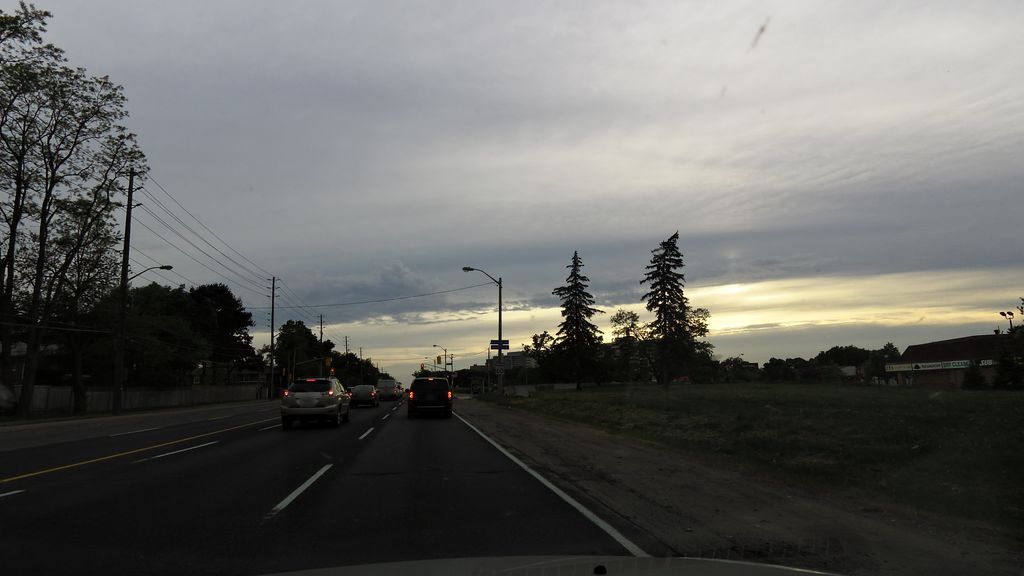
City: toronto